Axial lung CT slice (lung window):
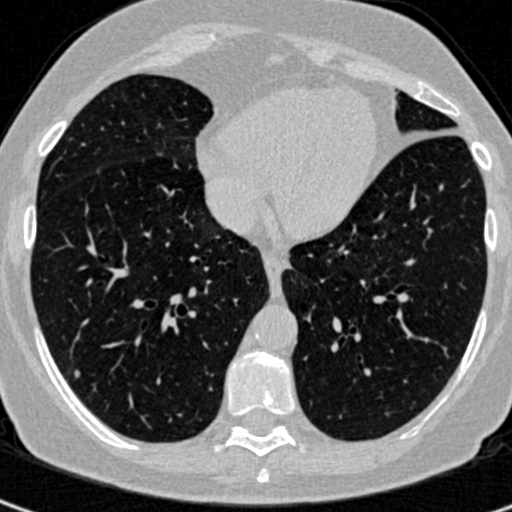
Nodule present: yes
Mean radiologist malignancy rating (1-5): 2